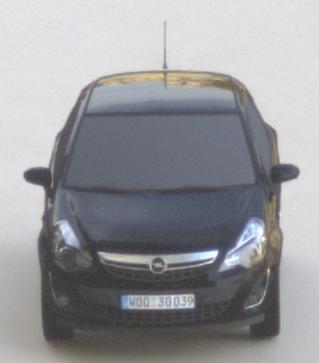
Make: Opel
Model: Corsa 1.2
Detailed model: Corsa (D)
Model produced from: 2011/01
Model produced until: 2014/08
Doors: 3
Color: black
Road condition: dry road
Daytime: morning or afternoon
Contrast: medium contrast